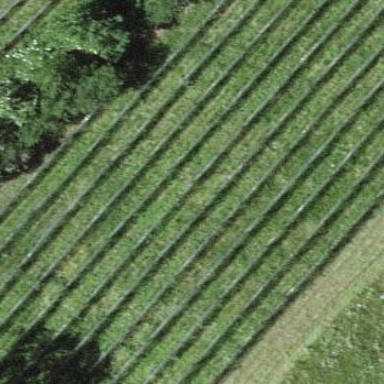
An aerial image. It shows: Vineyard where grapes are grown.